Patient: sex M, age 65
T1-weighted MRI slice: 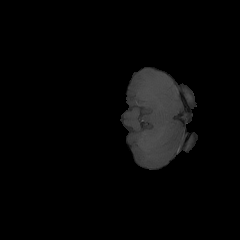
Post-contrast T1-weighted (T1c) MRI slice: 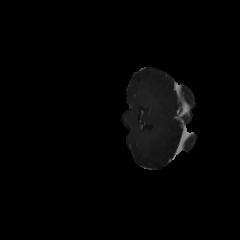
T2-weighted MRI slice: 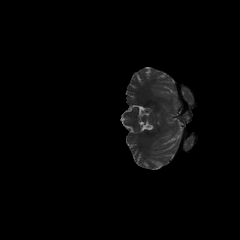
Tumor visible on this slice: no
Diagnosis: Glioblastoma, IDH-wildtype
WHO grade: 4